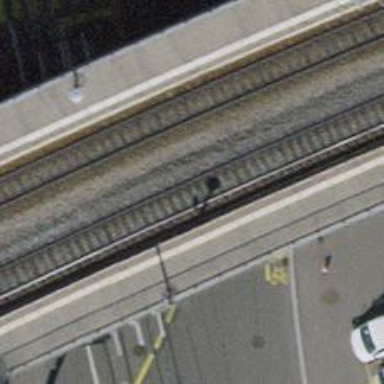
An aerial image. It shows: Bridge with electrified rail tracks and contact line.